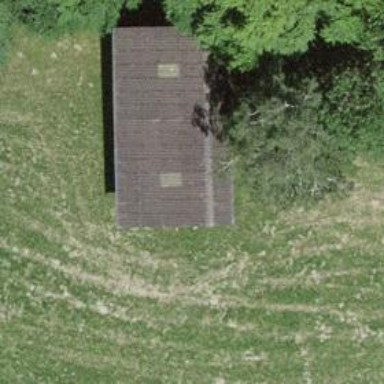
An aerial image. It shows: Rural barn.